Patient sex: M
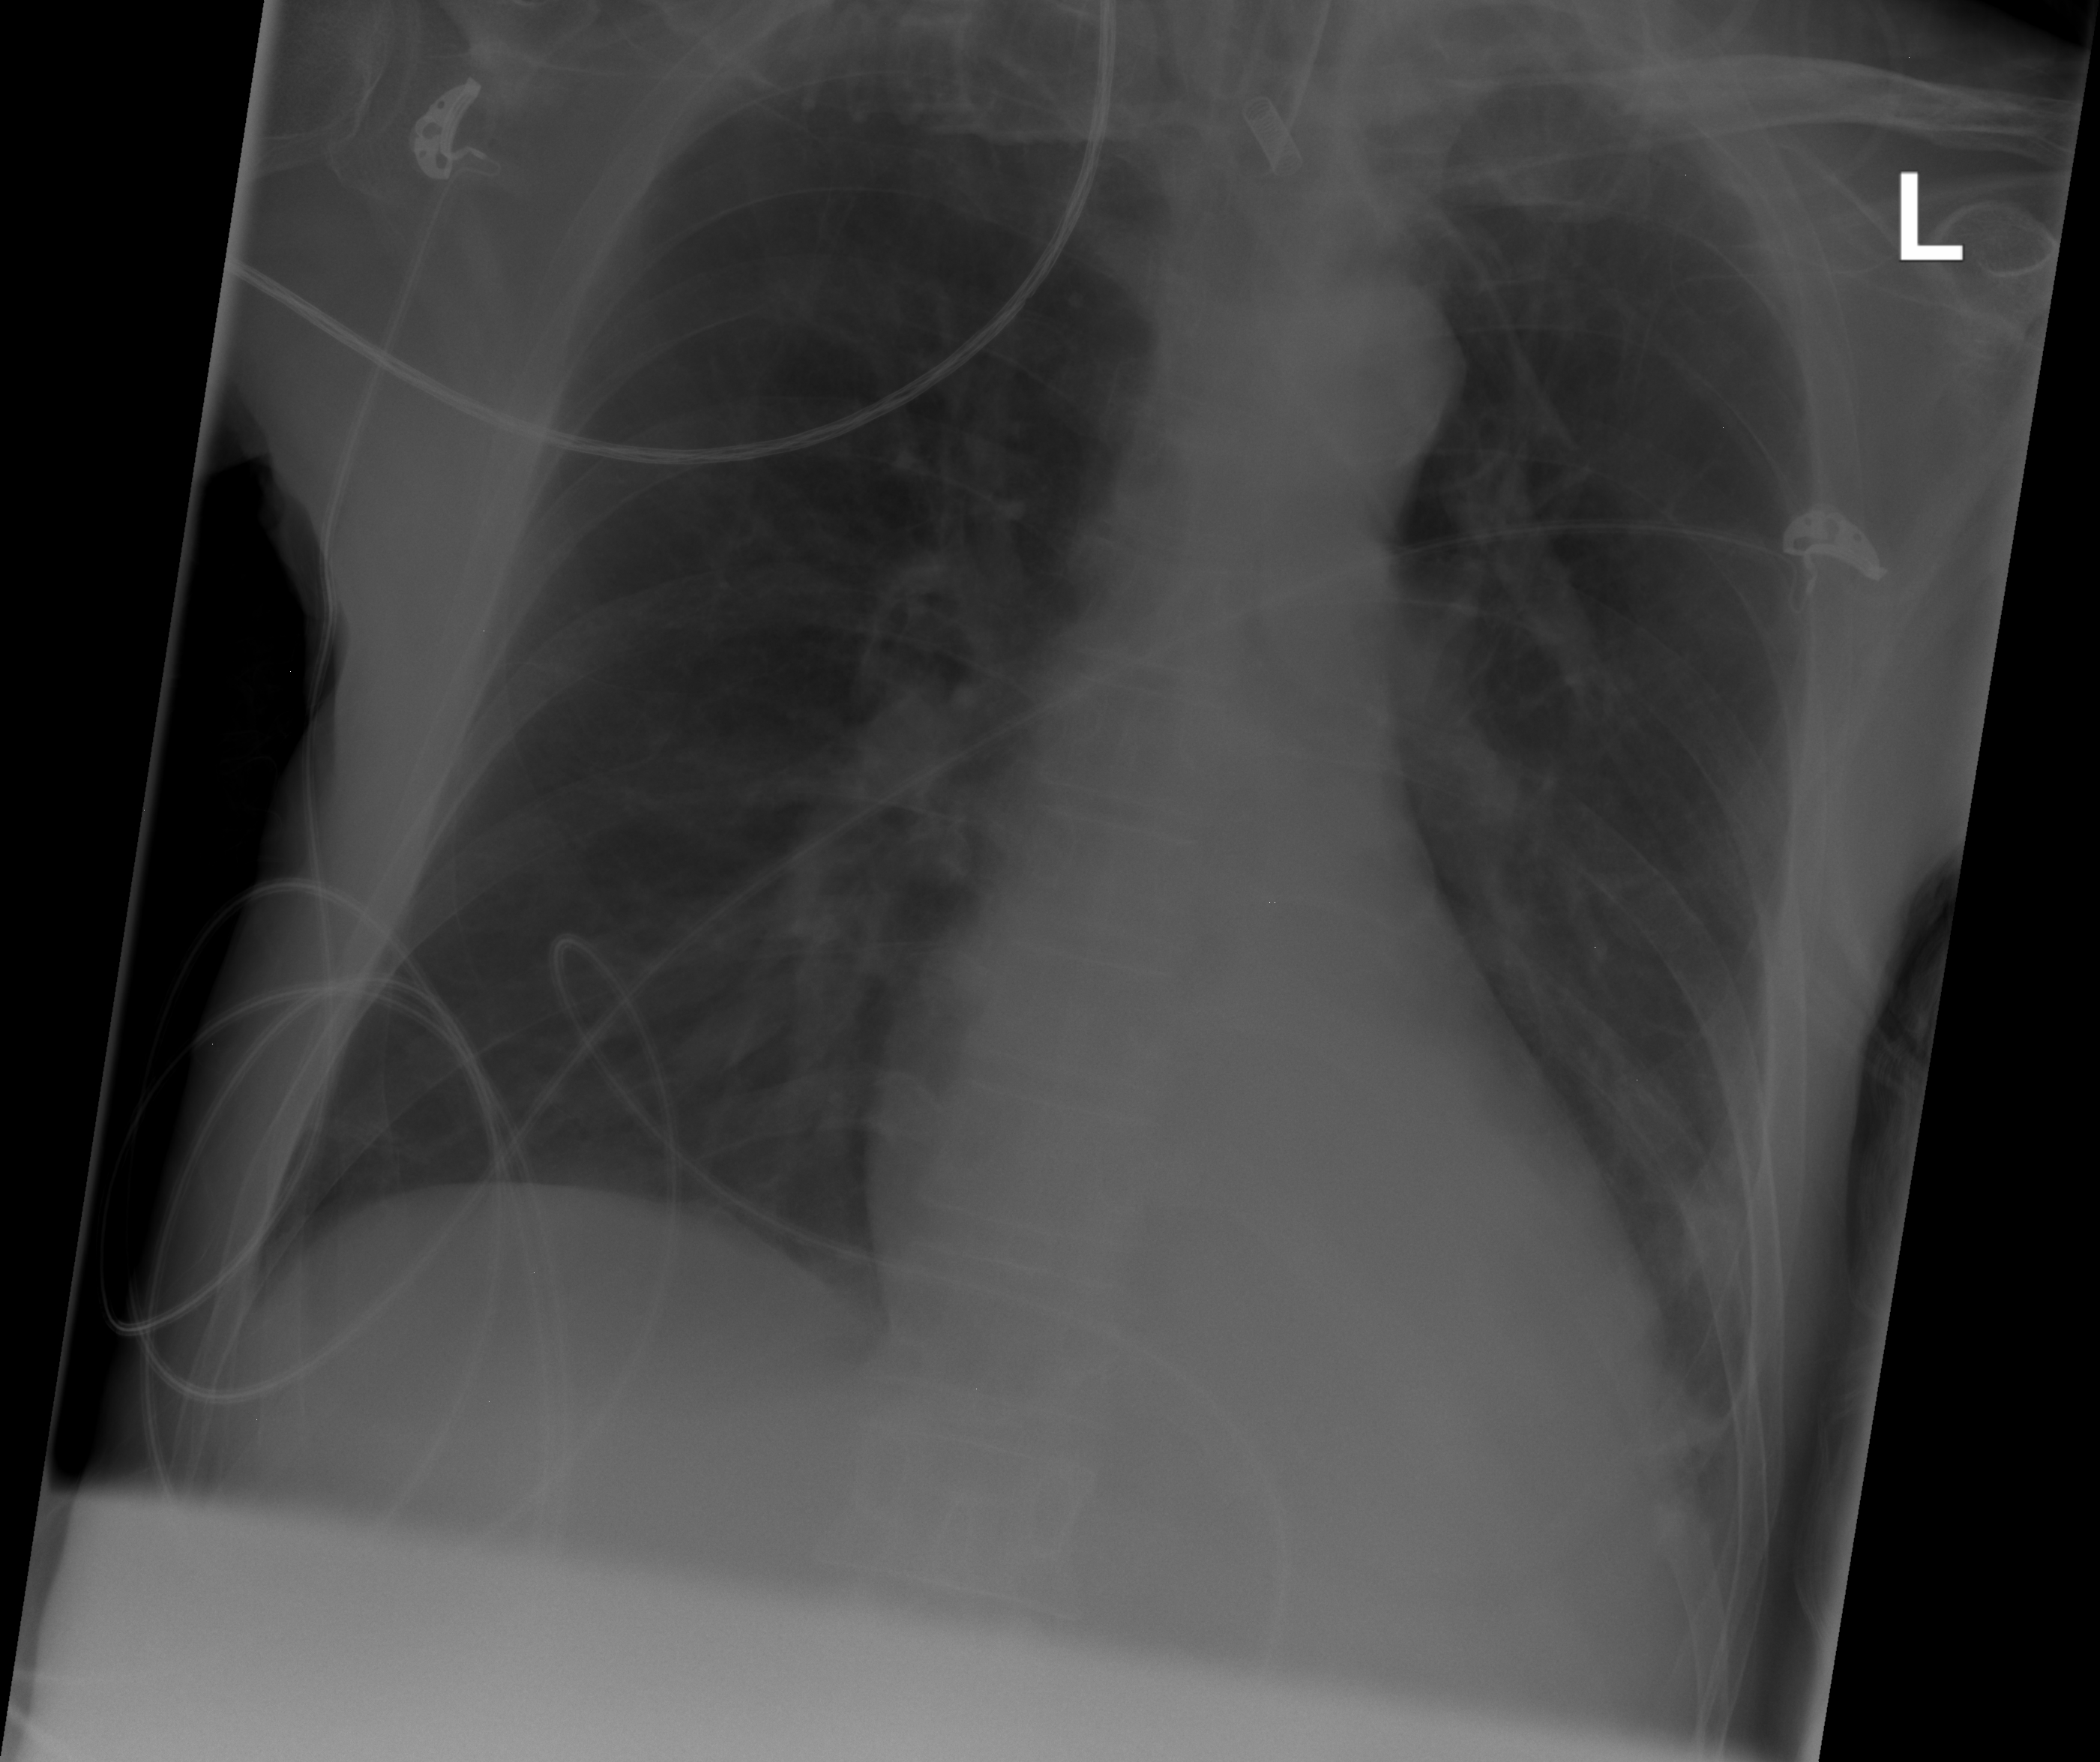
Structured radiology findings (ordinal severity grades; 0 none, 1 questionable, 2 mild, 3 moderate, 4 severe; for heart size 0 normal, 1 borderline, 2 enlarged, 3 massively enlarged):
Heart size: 2
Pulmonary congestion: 0
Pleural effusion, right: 0
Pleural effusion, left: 2
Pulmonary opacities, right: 0
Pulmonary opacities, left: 0
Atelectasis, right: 0
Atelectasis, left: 2